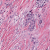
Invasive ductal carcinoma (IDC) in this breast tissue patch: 1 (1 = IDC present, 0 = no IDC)